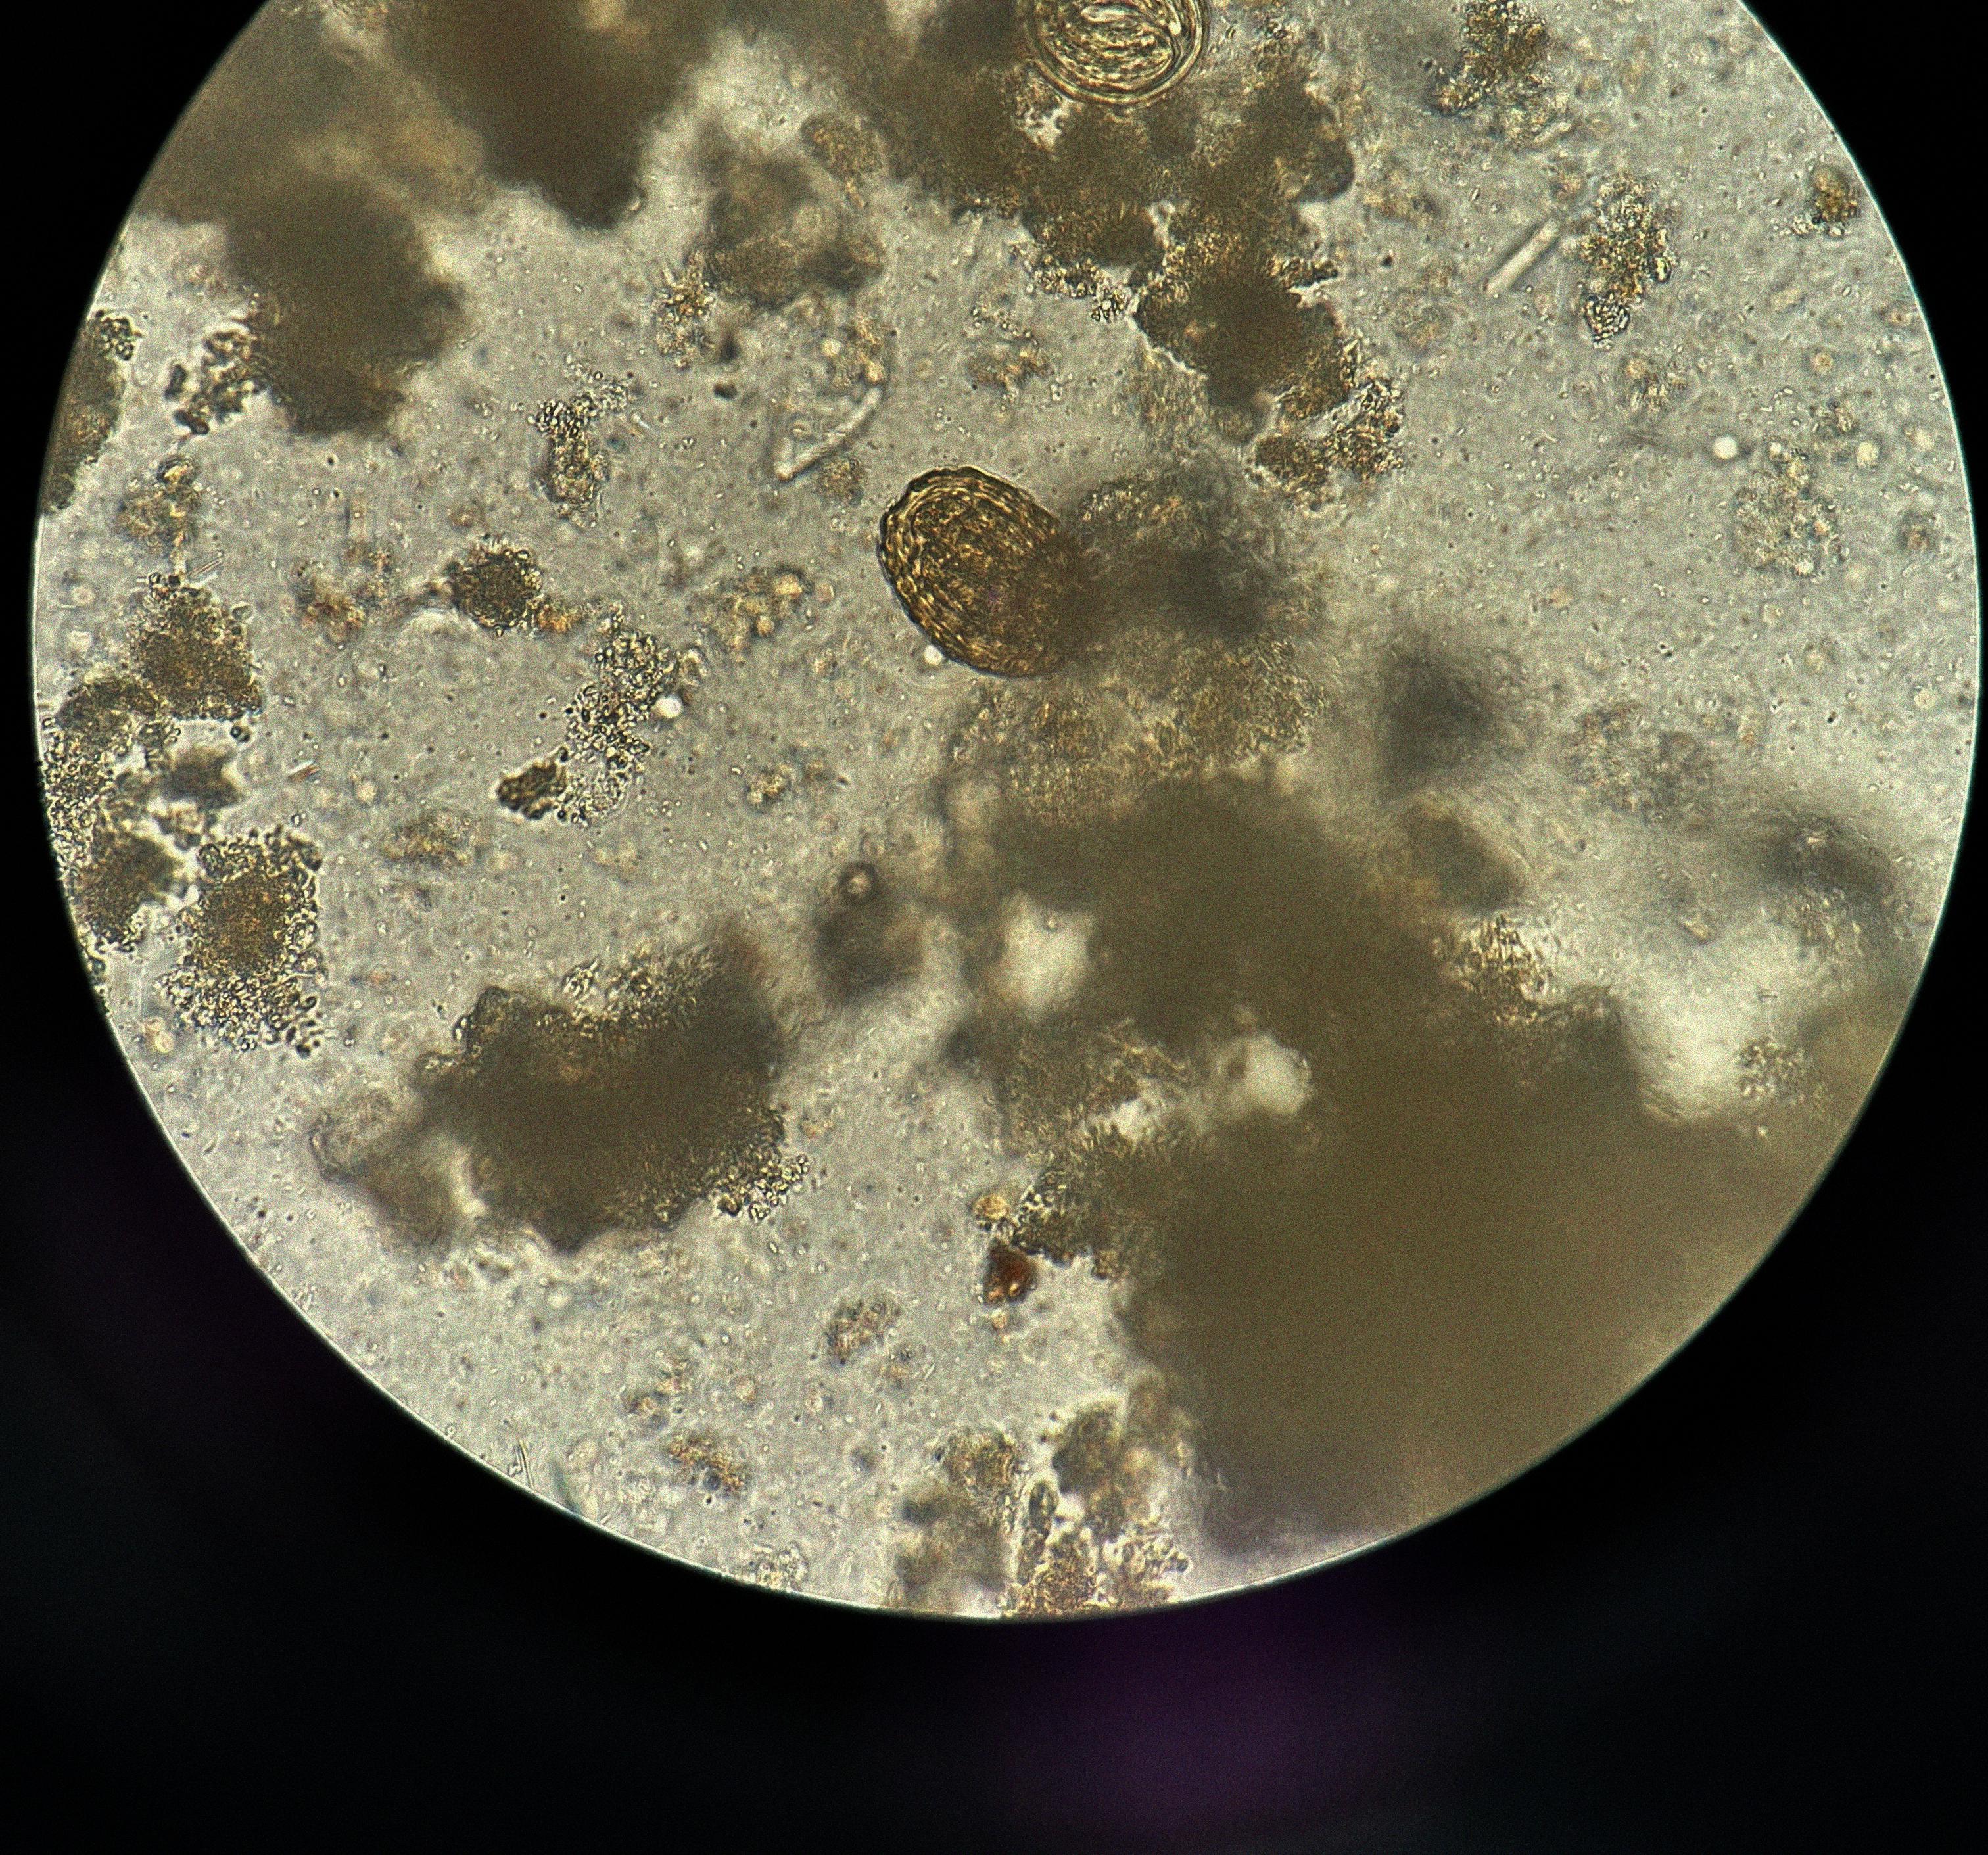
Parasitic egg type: Ascaris lumbricoides